Chest X-ray. View position: PA
Patient age: 64
Patient sex: F
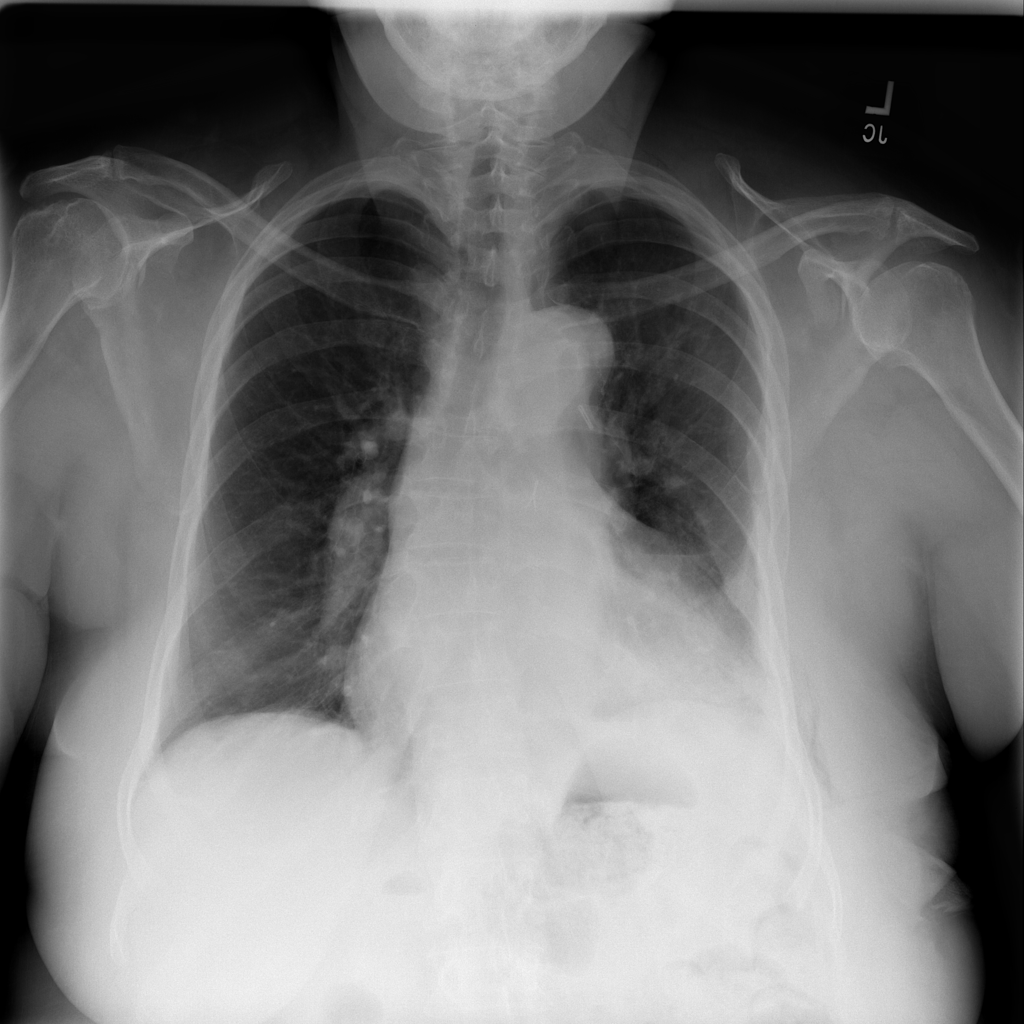
Finding: Pneumothorax